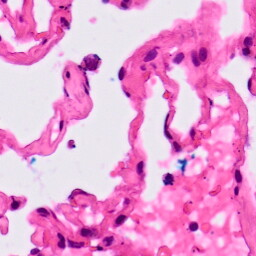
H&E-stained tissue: Lung